Interaction volume radius: 5 \u00c5
Interaction volume height: 45 \u00c5
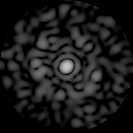
Disorder parameter: 0.8777